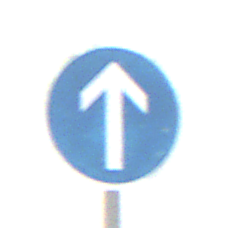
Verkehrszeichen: VorgeschriebeneFahrtrichtungGeradeaus
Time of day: MorningAfternoon
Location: Outdoor (Nature)
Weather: Overcast
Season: Winter
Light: Natural